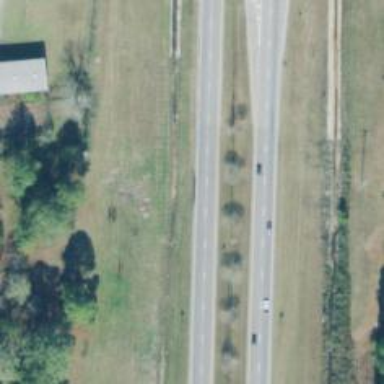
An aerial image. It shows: Trunk expressway with asphalt surface. It is dual carriageway.